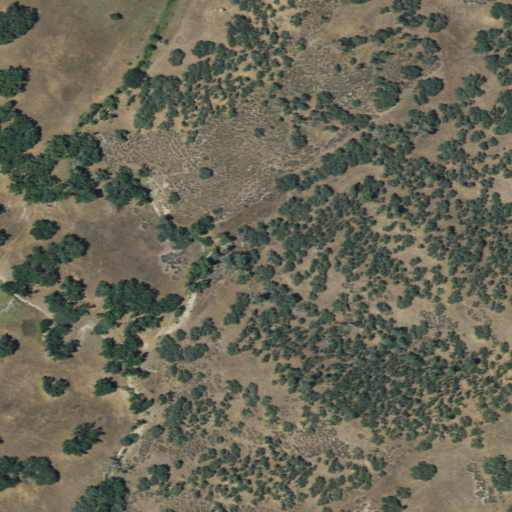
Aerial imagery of valley in California named Jolon Valley containing shrub, grassland, mixed forest, and woody wetlands